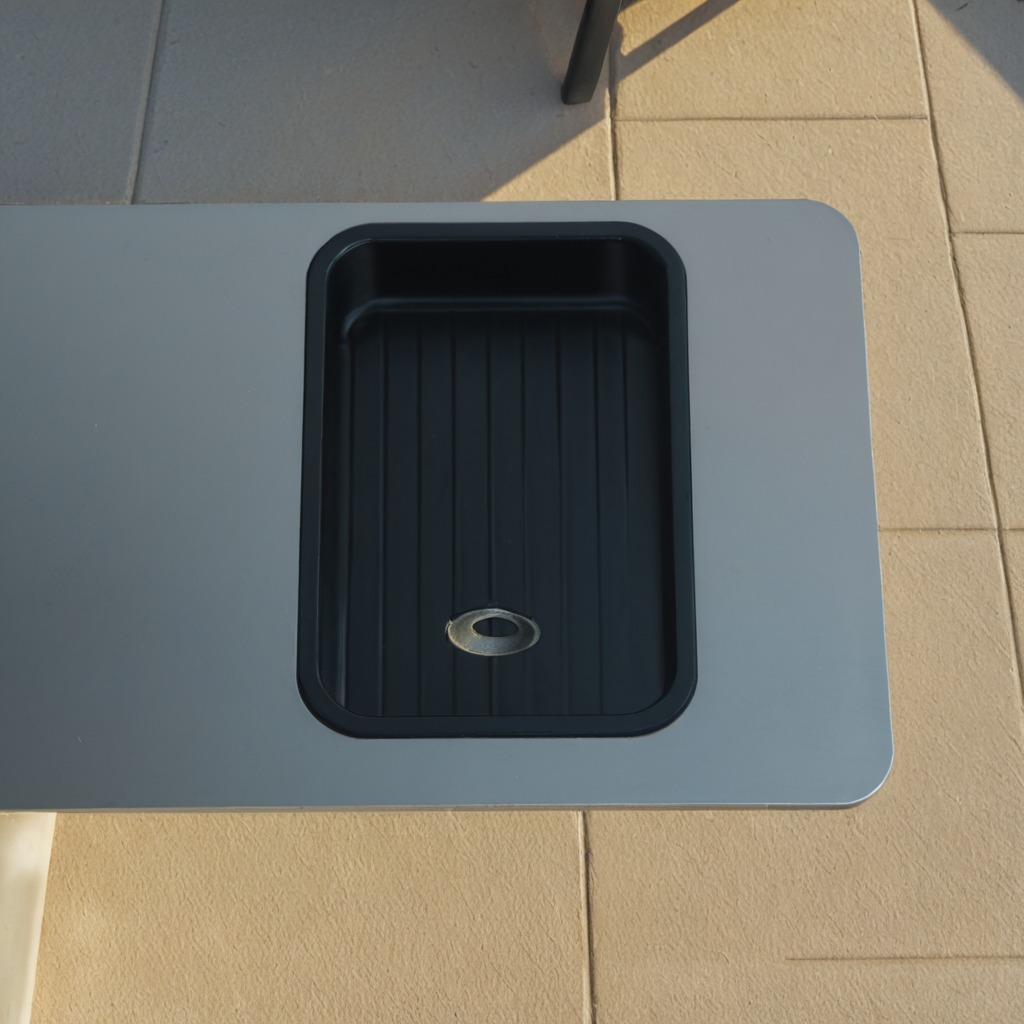
A flat metal washer is lying on a textured surface in a temporary outdoor tool station.